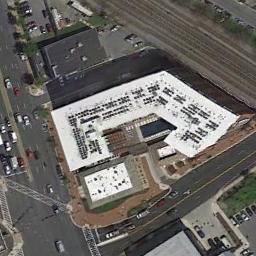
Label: commercial_area